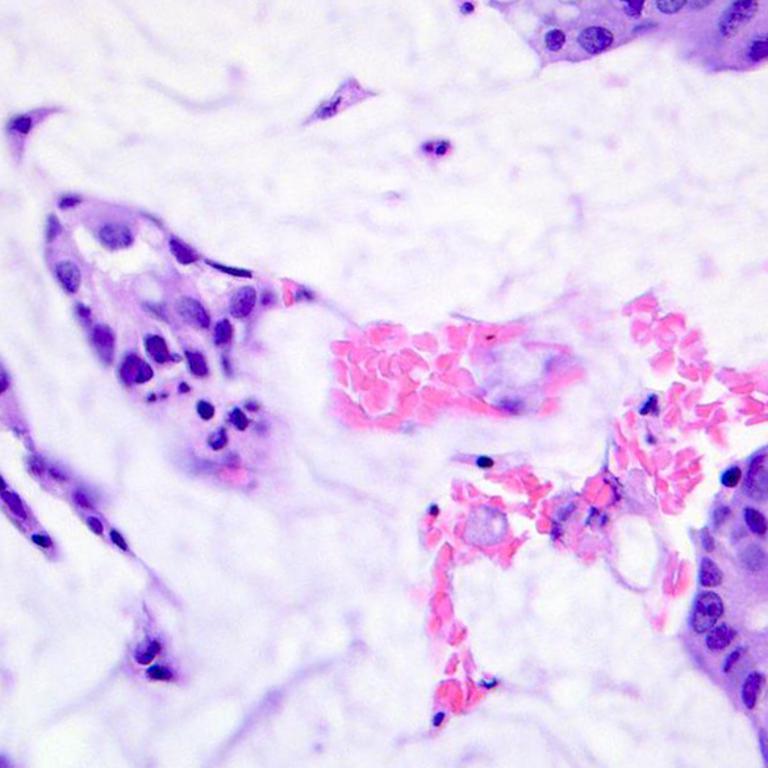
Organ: colon
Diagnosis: adenocarcinomas